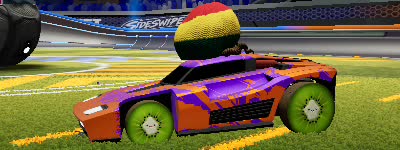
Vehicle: breakout